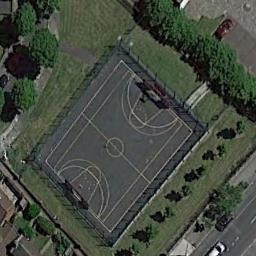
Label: basketball_court